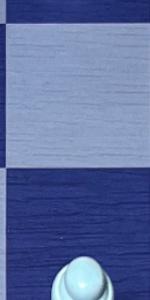
Label: Empty